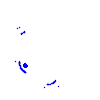
Particle: electron